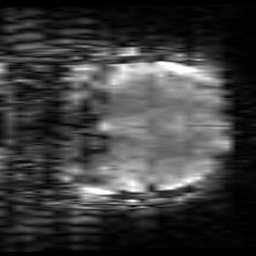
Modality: T2starw
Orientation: coronal
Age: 19
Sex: female
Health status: healthy
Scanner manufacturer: siemens
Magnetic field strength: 3 T
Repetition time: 0.7 s
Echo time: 0.02 s